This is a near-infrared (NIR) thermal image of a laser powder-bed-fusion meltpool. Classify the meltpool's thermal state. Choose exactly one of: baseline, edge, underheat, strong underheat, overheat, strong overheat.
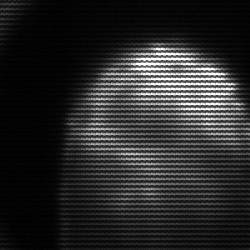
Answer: edge